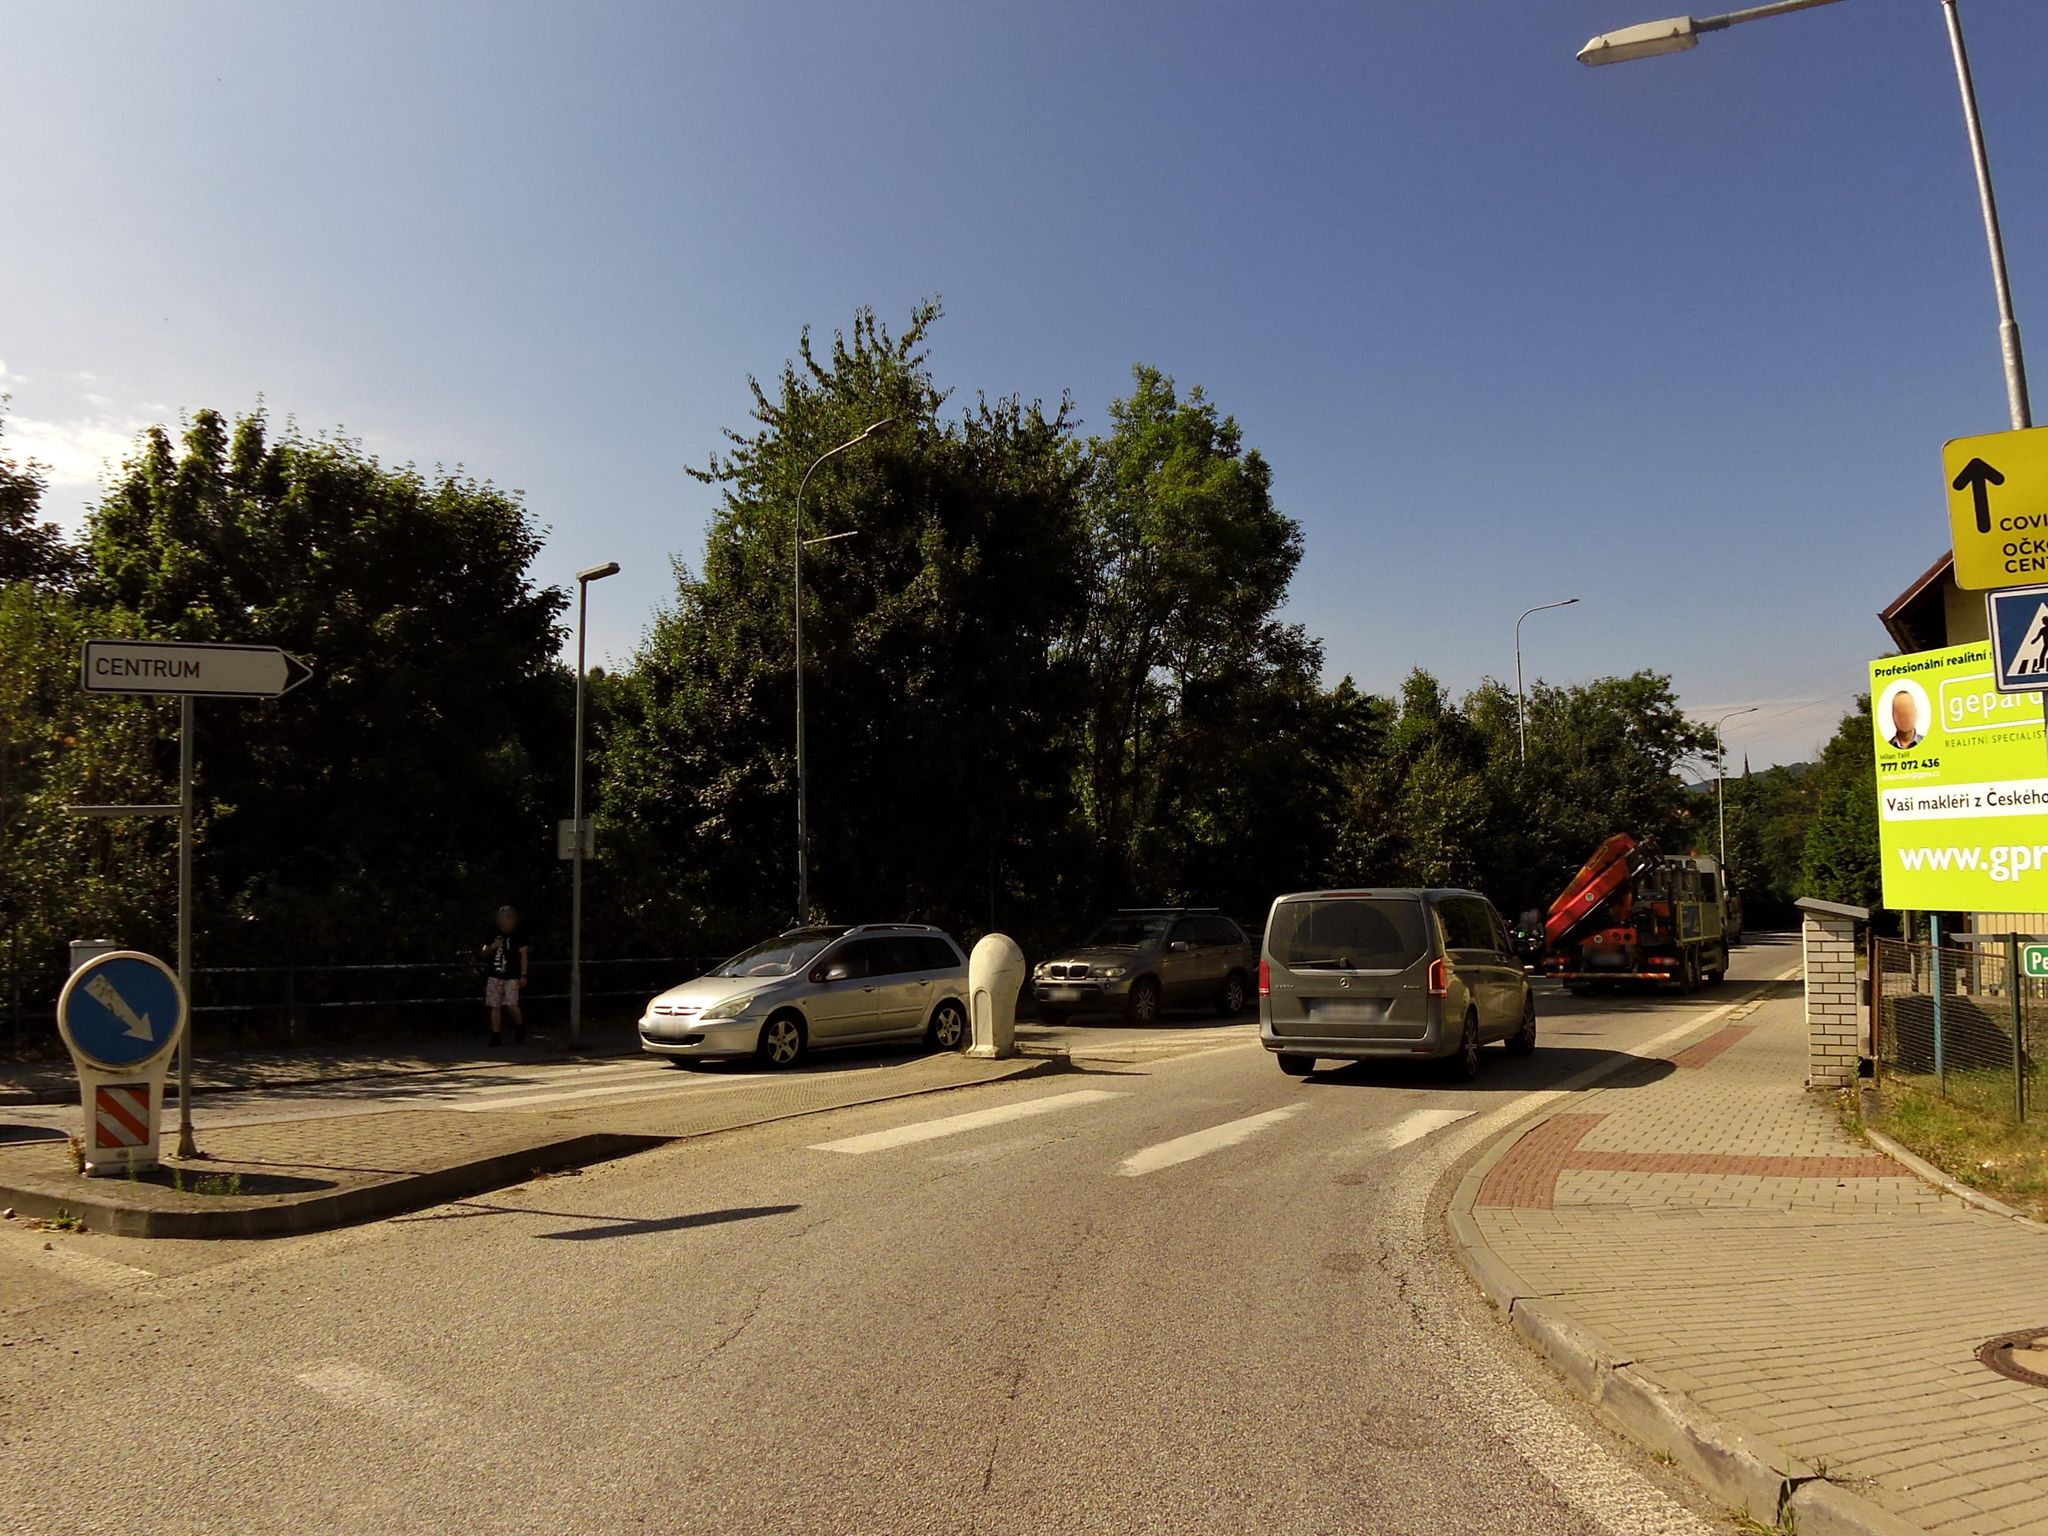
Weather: clear
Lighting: day
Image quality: good
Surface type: cycling surface
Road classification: tertiary_link
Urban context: semi-dense urban cluster
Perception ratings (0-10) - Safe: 2.15, Lively: 1.53, Beautiful: 6.95, Boring: 5.91, Depressing: 9.01, Wealthy: 2.48